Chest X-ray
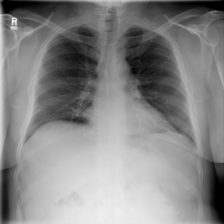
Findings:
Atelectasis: negative
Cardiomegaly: negative
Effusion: negative
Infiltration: negative
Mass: negative
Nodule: negative
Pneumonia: negative
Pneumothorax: negative
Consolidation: negative
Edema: negative
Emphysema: negative
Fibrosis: negative
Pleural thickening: negative
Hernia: negative